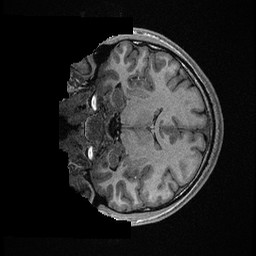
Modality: T1w
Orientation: coronal
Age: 22
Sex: male
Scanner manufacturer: ge
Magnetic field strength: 3 T
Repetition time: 0.006952 s
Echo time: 0.00292 s